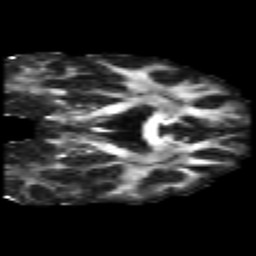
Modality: FA
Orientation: coronal
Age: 23
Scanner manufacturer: philips
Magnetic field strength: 3 T
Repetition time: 8.591 s
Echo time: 0.1268 s